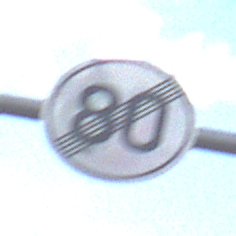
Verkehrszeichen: EndeGeschwindigkeit80
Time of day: Midday
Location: Outdoor (Nature)
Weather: PartlyCloudy
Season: NotSpecified
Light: Natural